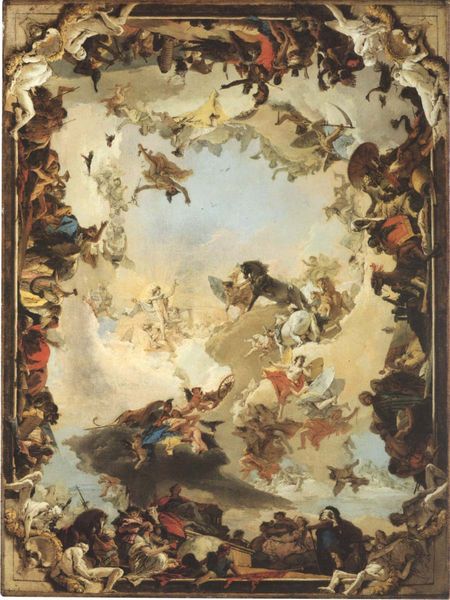
Titel: Apollo und die Kontinente
Künstler: Giambattista Tiepolo
Institution: New York, The Metropolitan Museum of  Art
Schlagwörter: blau, dunkel, gemälde, himmel, vogel, weiß, wolken, gelb, menschen, sitzen, braun, hell, licht, rot, tiere, wolke, malerei, barock, stehen, tod, vögel, kirche, sonne, decke, fliegen, kreis, pferd, pferde, rund, engel, putte, farbig, perspektive, farbe, rad, schlacht, stuck, tiefe, paradies, schild, rechteck, strahlen, waffen, ecken, jesus, dekce, krieger, deckengemälde, fresko, putten, illusion, spirale, sense, himmelfahrt, kamel, würzburg, länder, triumpf, tiepolo, sensenmann, herum, stehn, ke, #hell